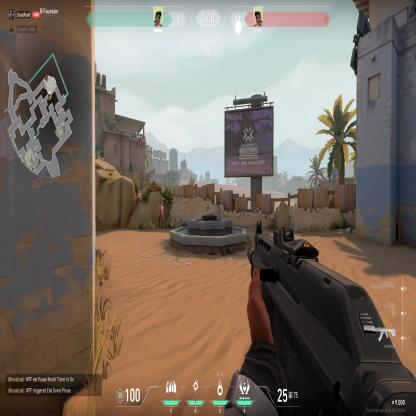
Label: enemy